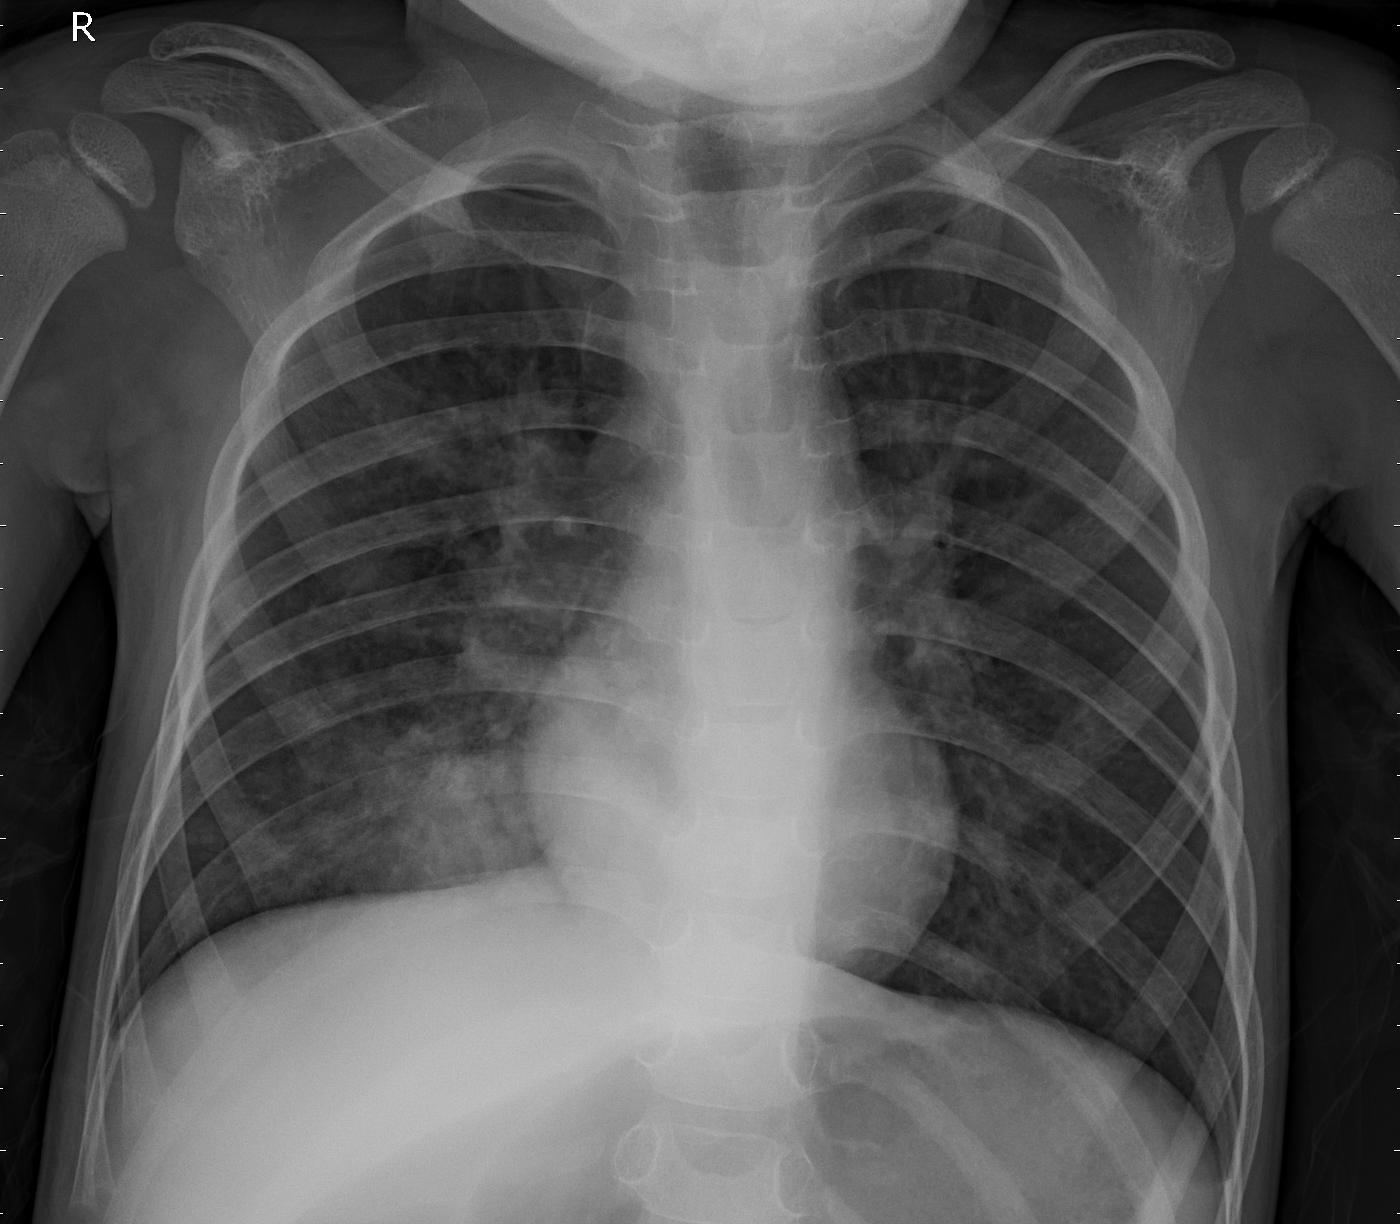
Diagnosis: PNEUMONIA